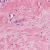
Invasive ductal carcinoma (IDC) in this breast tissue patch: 0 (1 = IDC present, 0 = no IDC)